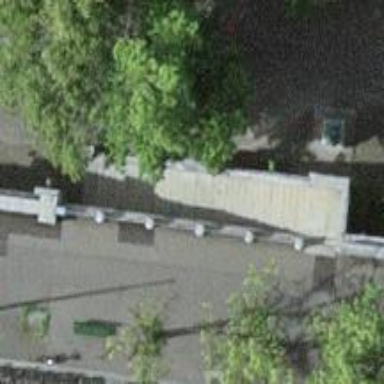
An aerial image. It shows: Stone steps on the road.